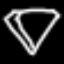
Label: diamond